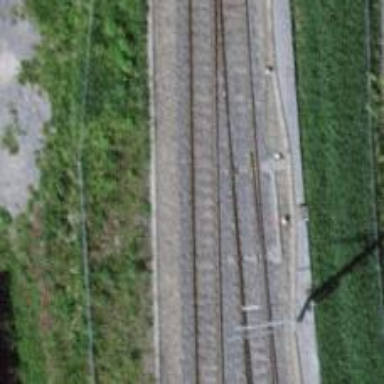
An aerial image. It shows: Railway switch.